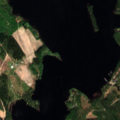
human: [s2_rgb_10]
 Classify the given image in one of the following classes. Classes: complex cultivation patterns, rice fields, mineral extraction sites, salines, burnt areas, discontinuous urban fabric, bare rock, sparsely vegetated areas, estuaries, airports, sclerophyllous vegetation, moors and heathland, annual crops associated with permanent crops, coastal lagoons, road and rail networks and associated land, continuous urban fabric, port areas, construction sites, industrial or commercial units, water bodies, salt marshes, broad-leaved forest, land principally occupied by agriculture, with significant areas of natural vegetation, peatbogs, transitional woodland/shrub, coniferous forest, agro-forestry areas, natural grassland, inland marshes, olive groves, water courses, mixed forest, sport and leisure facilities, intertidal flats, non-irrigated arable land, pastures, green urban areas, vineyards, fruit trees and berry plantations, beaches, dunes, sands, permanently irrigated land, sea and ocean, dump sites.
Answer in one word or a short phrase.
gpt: coniferous forest, mixed forest, water bodies